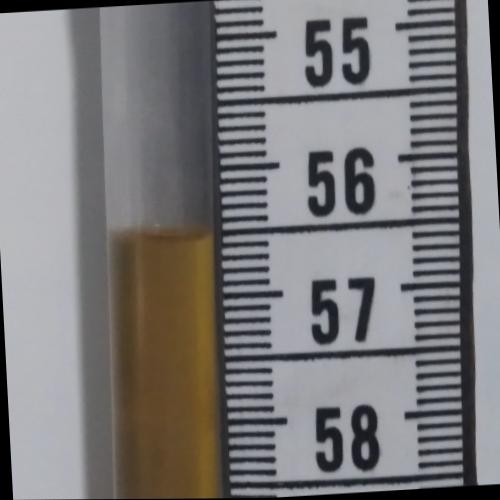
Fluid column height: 56.5 cm